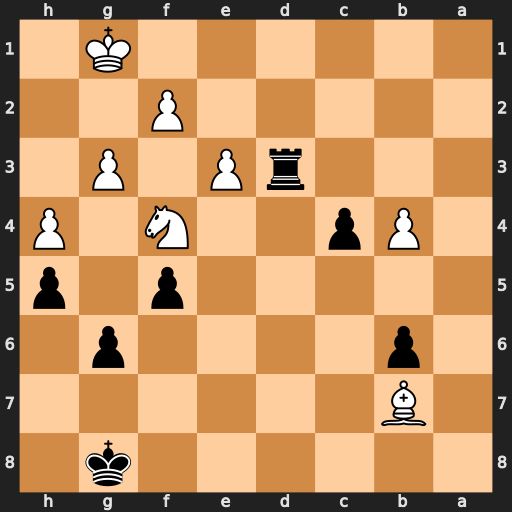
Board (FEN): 6k1/1B6/1p4p1/5p1p/1Pp2N1P/3rP1P1/5P2/6K1
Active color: b
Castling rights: -
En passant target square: -
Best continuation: Rd1+ Kg2 c3